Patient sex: M
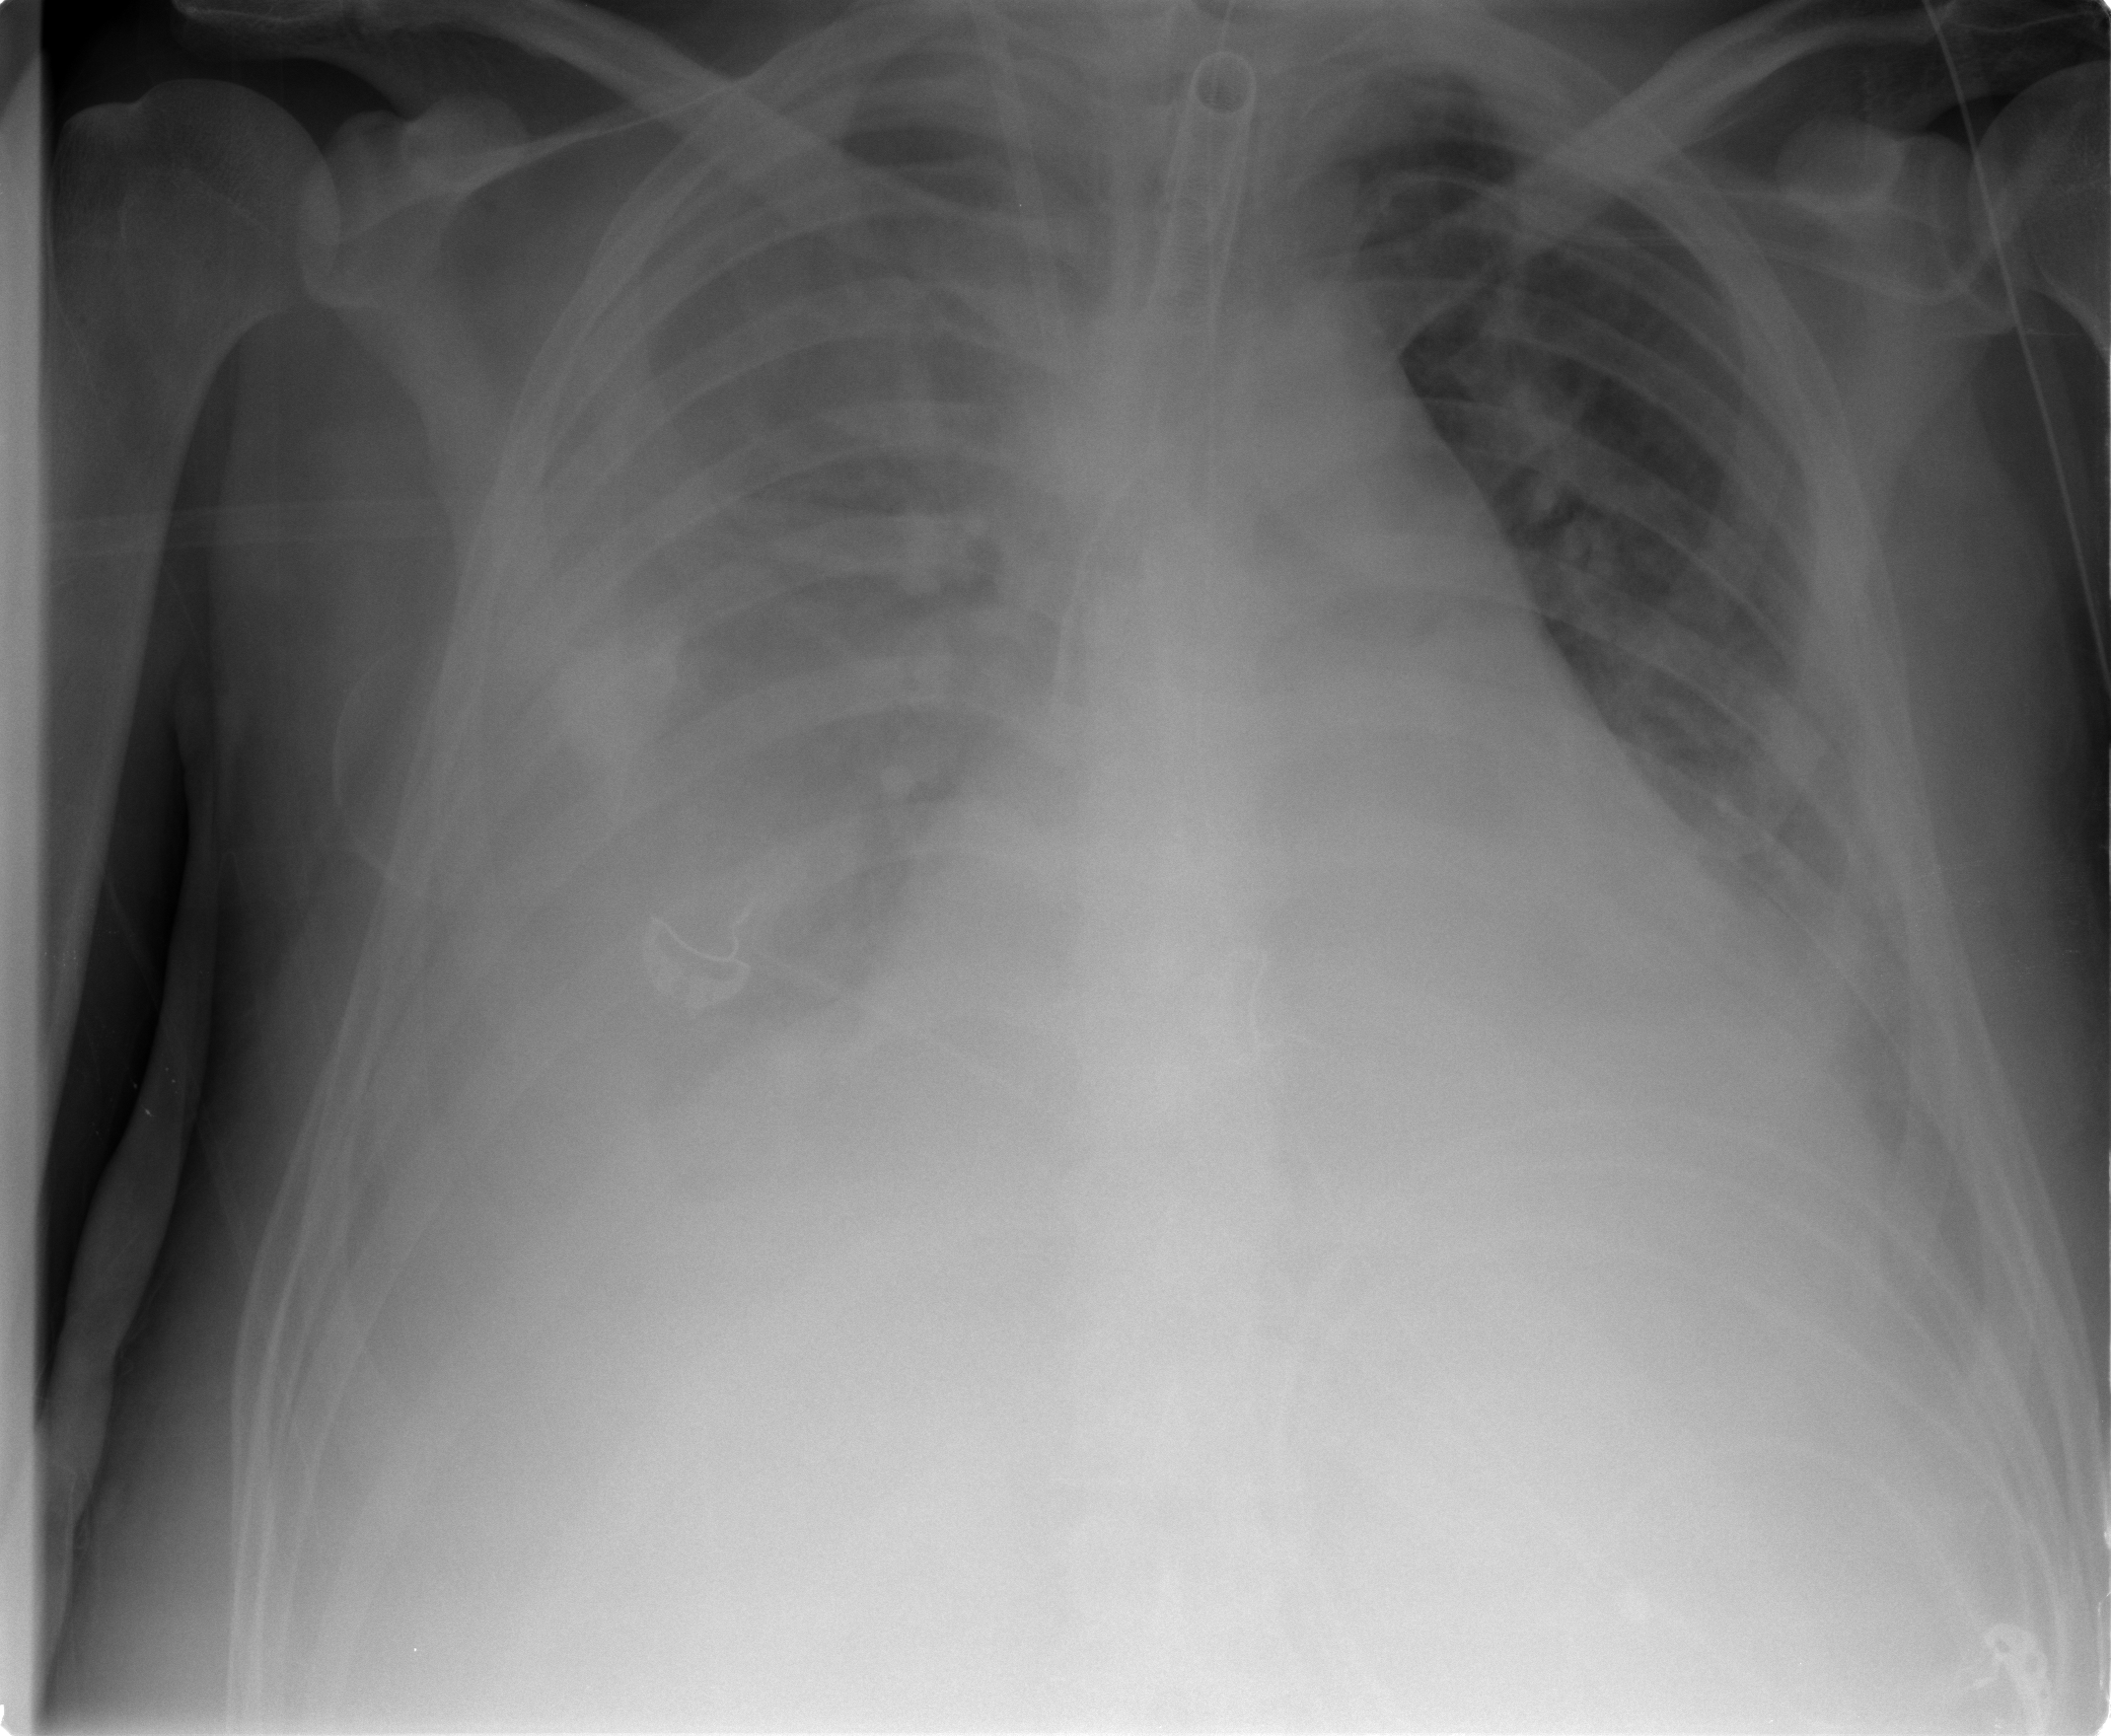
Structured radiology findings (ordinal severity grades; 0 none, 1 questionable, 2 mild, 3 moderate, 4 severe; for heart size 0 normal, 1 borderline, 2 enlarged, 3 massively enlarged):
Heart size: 2
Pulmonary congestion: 2
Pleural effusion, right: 3
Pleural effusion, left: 1
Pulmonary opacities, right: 2
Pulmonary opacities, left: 0
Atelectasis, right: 3
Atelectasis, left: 2